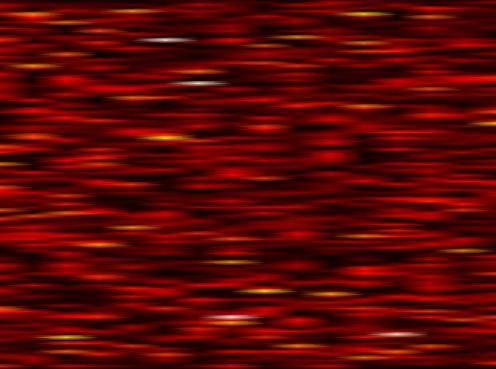
Label: FBMC